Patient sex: M
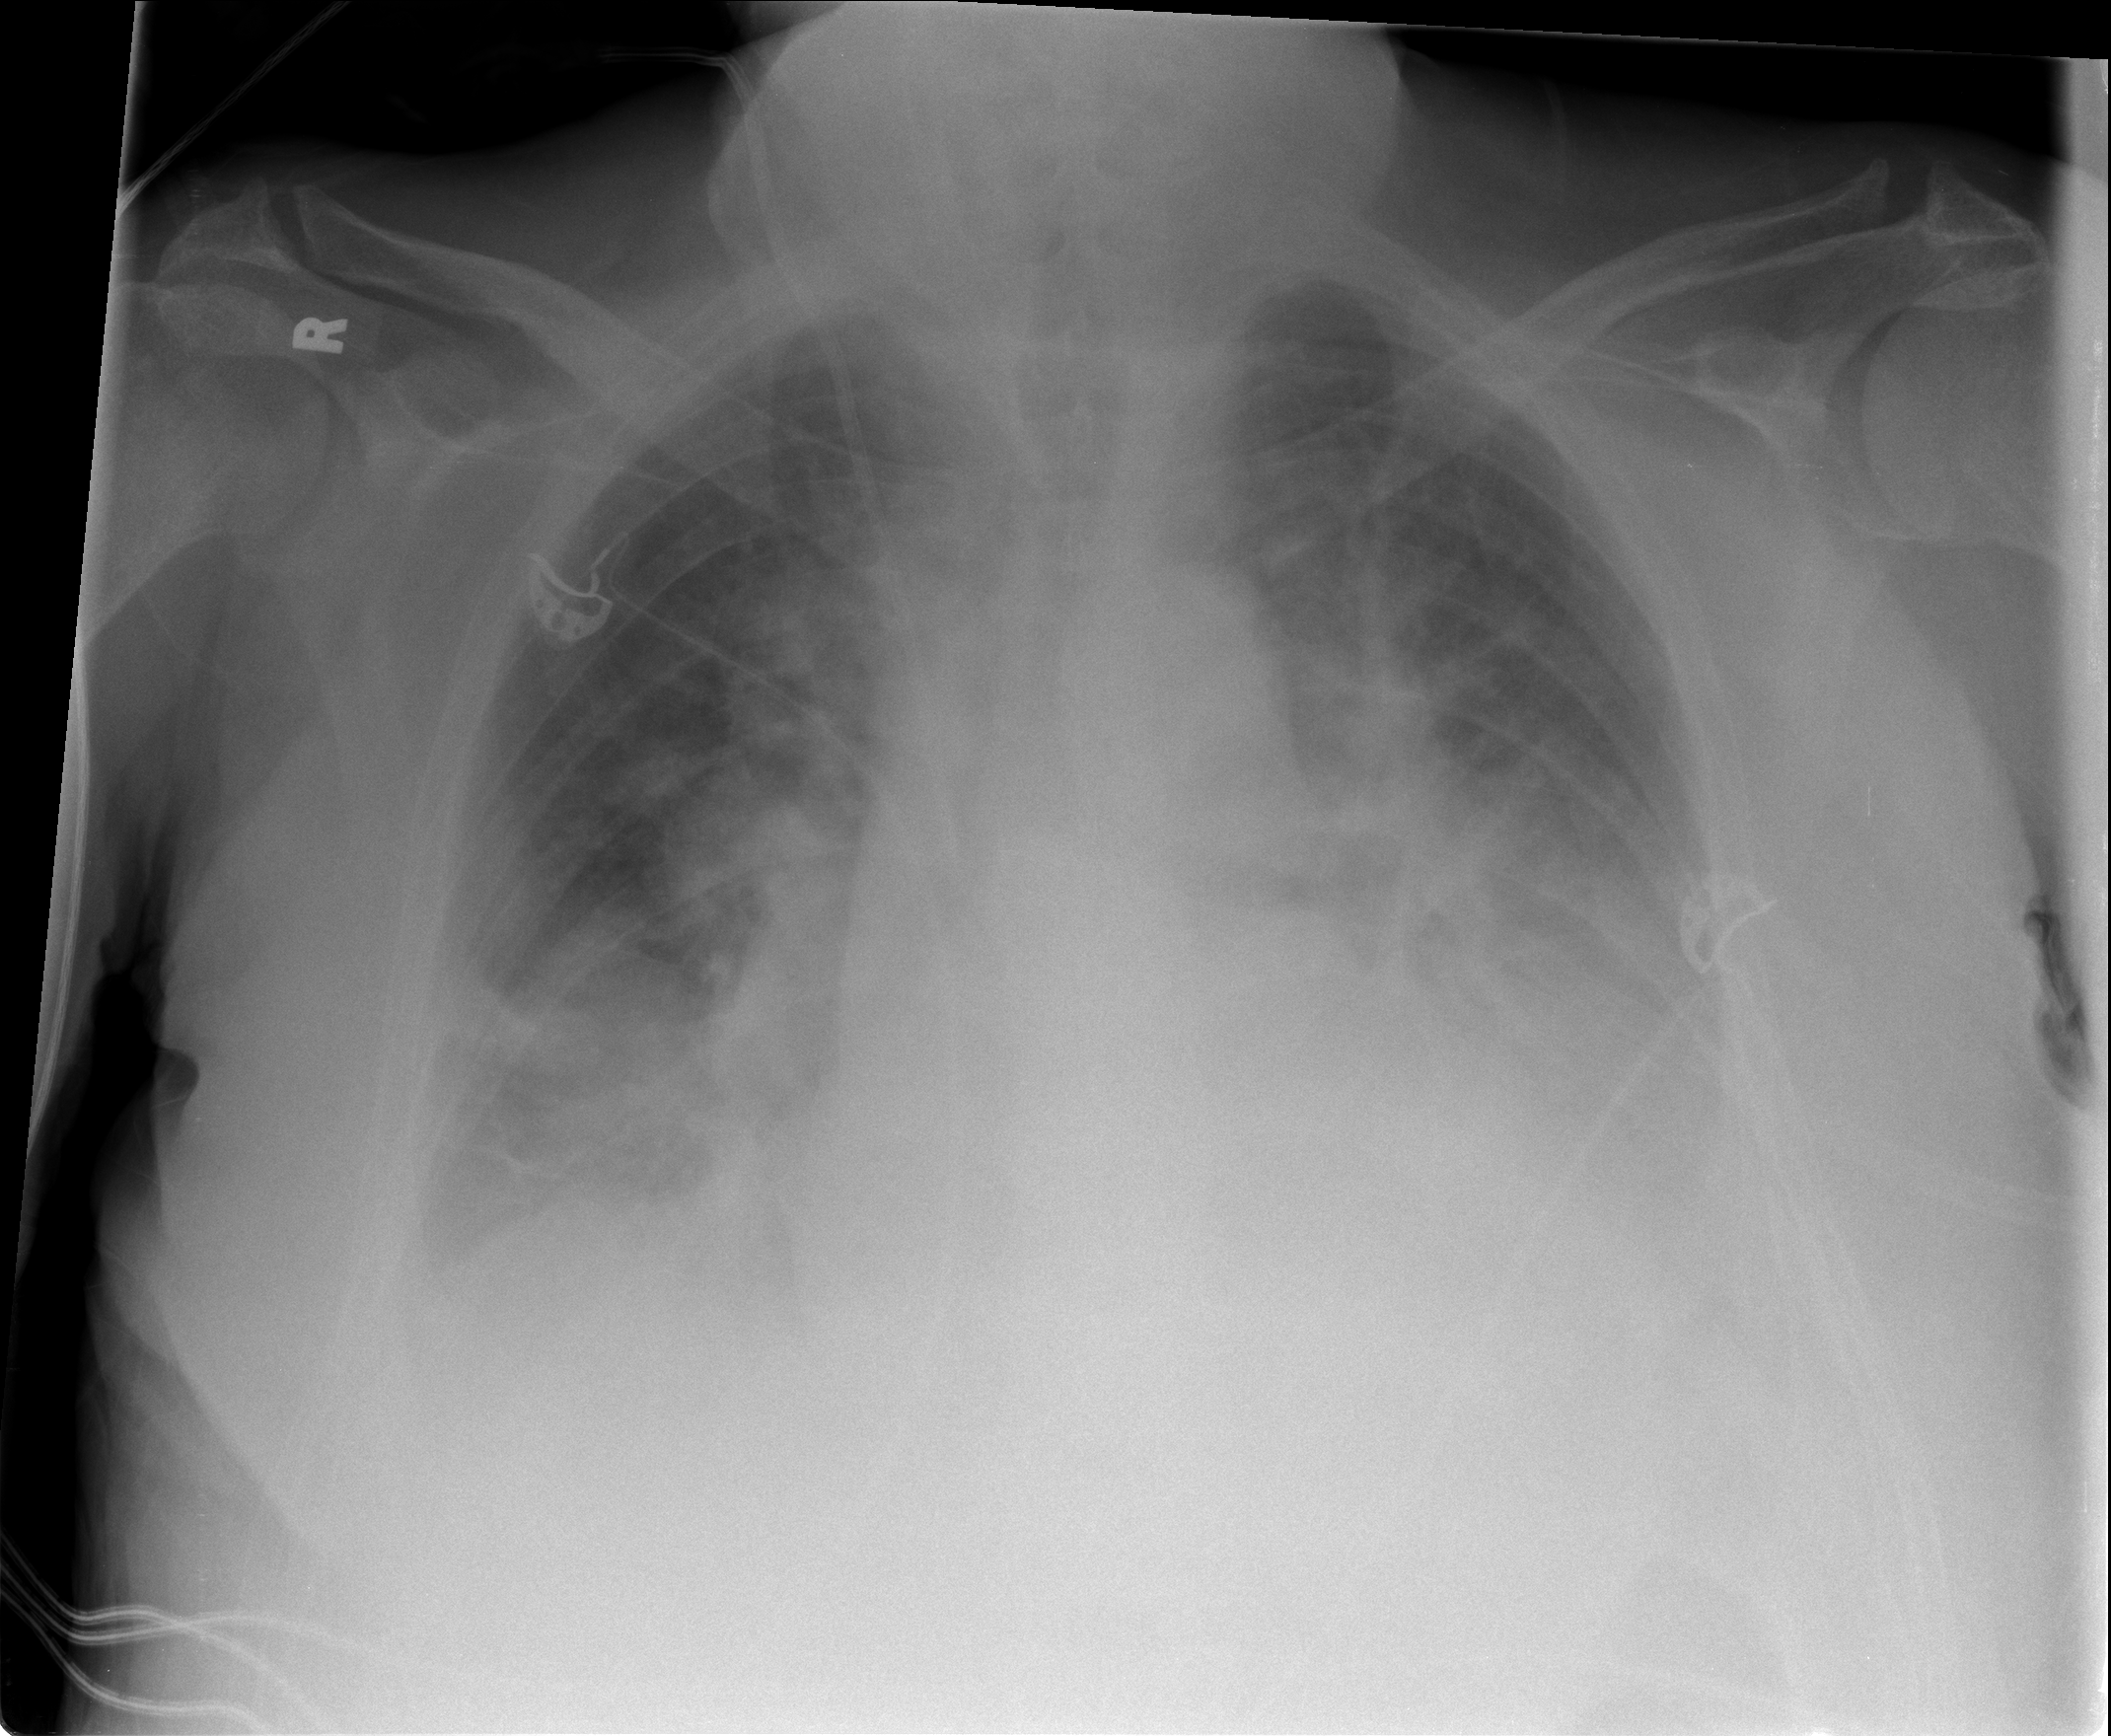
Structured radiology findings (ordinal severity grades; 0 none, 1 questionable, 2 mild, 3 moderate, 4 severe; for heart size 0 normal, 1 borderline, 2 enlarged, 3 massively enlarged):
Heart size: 2
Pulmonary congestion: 3
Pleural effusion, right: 2
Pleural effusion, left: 2
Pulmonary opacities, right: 2
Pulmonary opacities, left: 2
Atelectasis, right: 2
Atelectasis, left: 3